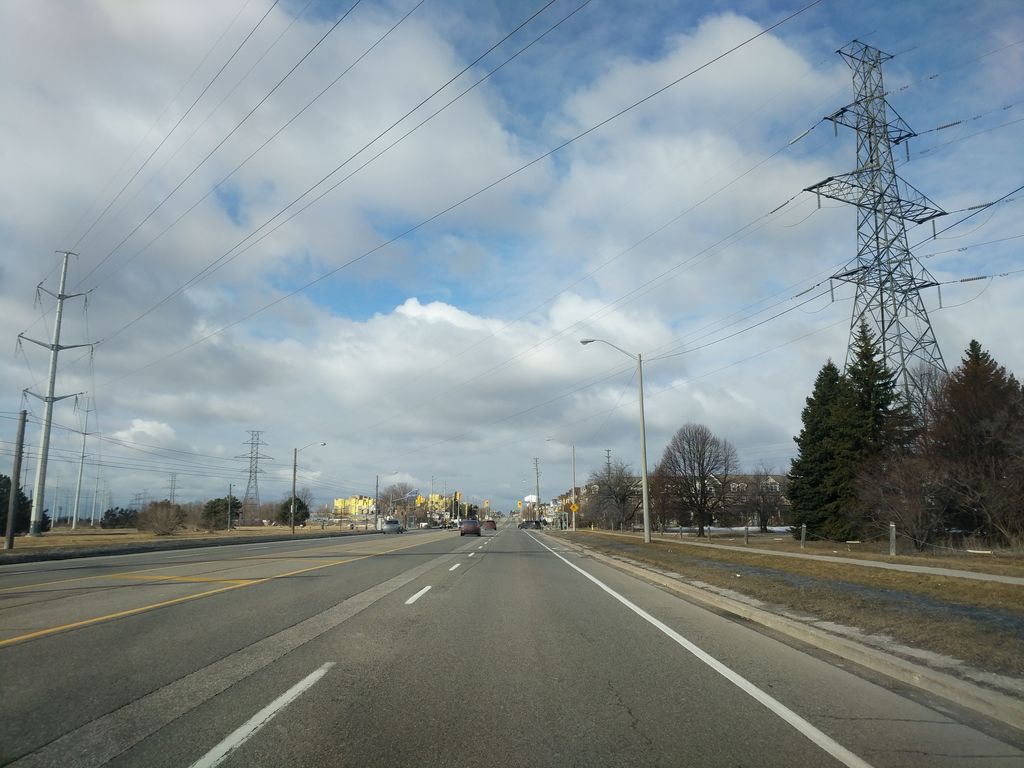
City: toronto